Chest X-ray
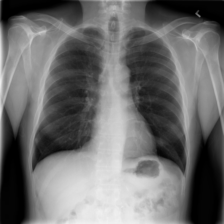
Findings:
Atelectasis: negative
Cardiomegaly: negative
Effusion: negative
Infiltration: negative
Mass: negative
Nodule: negative
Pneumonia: negative
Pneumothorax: negative
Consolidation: negative
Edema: negative
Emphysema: negative
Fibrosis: negative
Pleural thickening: negative
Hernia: negative